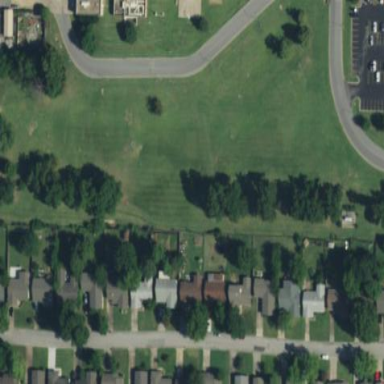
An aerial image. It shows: Disc golf pitch on leisure land.